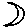
Label: moon